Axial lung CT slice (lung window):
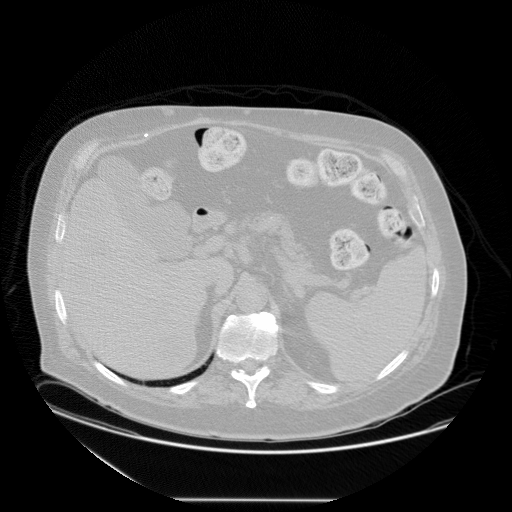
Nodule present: no